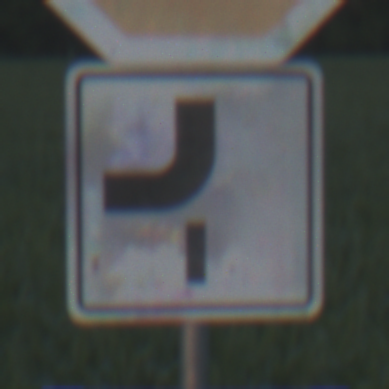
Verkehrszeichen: VerlaufVorfahrtsstrasse7
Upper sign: Stop
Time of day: SunriseSunset
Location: Outdoor (Nature)
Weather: PartlyCloudy
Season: NotSpecified
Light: Natural